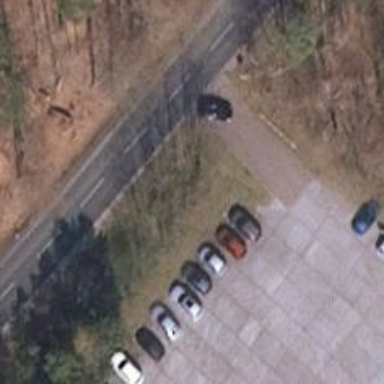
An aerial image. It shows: Parking aisle designated as service road.